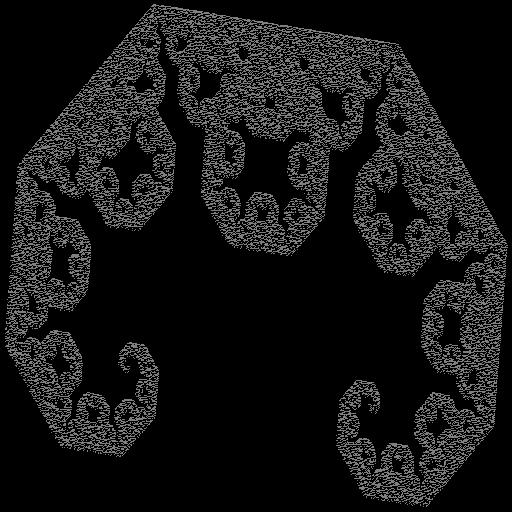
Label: c_curve